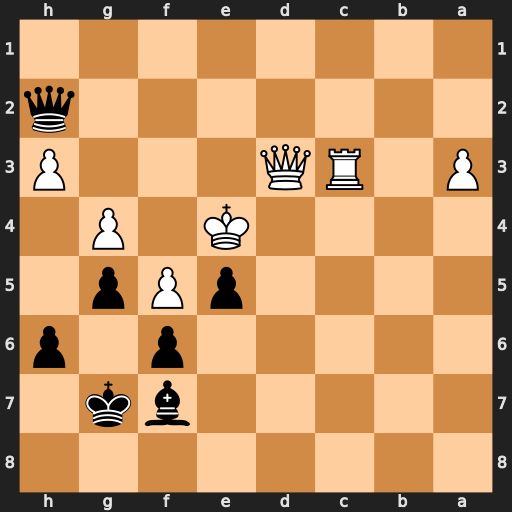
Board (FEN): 8/5bk1/5p1p/4pPp1/4K1P1/P1RQ3P/7q/8
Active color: b
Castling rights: -
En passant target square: -
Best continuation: Qf4#